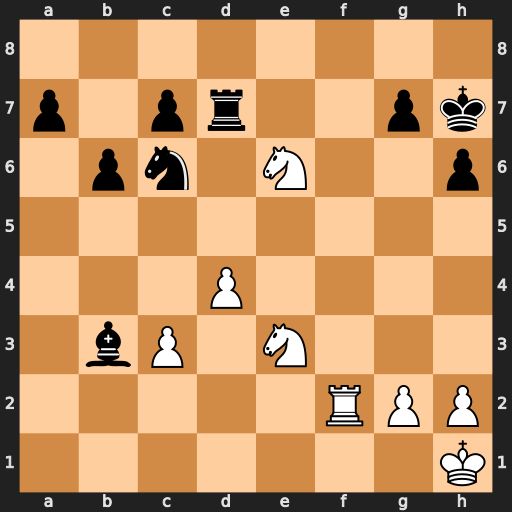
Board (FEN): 8/p1pr2pk/1pn1N2p/8/3P4/1bP1N3/5RPP/7K
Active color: w
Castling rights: -
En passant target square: -
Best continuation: Nf8+ Kg8 Nxd7